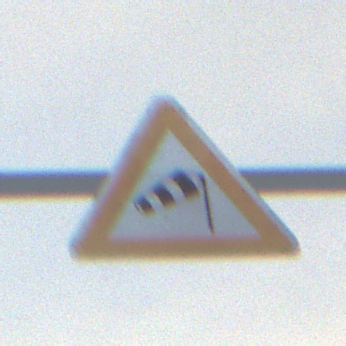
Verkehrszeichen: SeitenwindVonRechts
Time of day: SunriseSunset
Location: Outdoor (Nature)
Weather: PartlyCloudy
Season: NotSpecified
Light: Natural